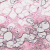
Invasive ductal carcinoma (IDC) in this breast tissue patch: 0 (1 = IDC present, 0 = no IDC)